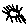
Label: sun